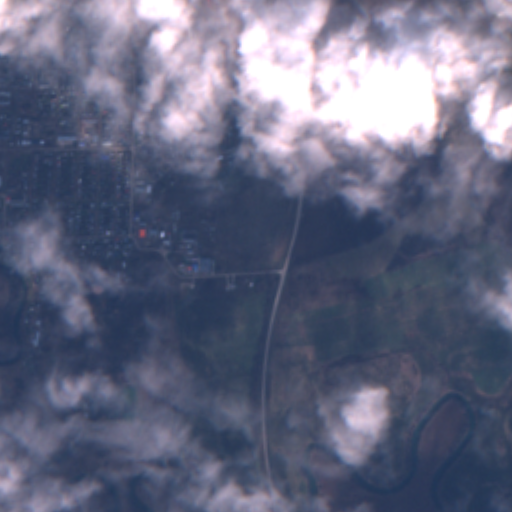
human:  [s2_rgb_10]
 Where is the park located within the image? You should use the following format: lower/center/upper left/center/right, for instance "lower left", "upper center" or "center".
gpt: The park is located in the upper left of the image.
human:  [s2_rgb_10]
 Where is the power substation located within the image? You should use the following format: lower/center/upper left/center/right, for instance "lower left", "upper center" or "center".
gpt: The power substation is located in the upper center of the image.
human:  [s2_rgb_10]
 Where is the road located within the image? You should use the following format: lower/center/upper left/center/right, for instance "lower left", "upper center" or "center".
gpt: There is no road in the image.